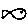
Label: fish